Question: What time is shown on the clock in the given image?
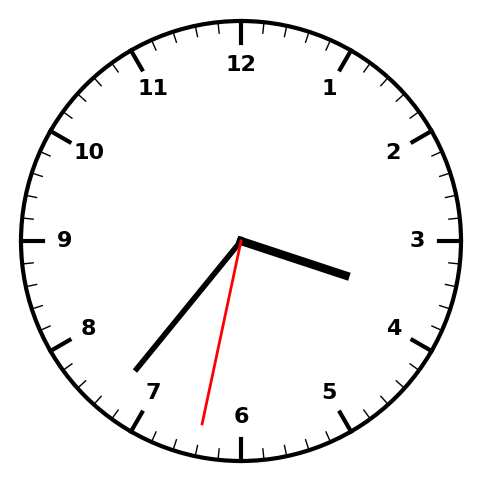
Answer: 03:36:32